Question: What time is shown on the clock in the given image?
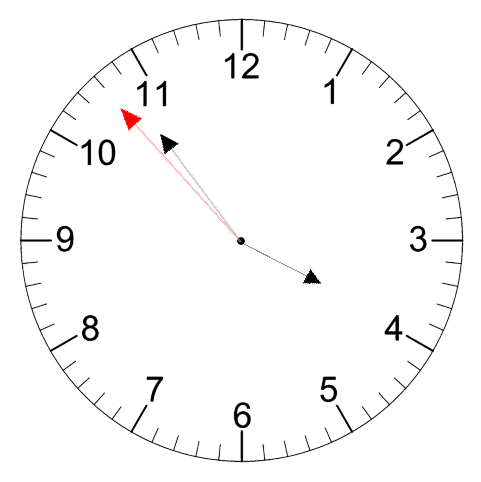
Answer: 03:53:53